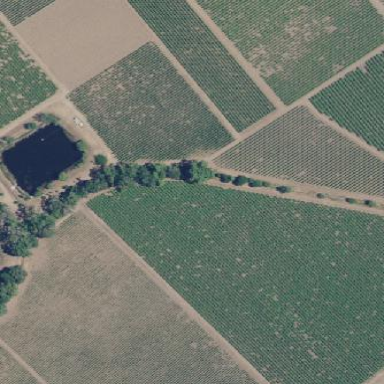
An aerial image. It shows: Vineyard growing grapes.